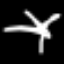
Label: palm tree